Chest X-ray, PA view. Patient: 61 years old, sex F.
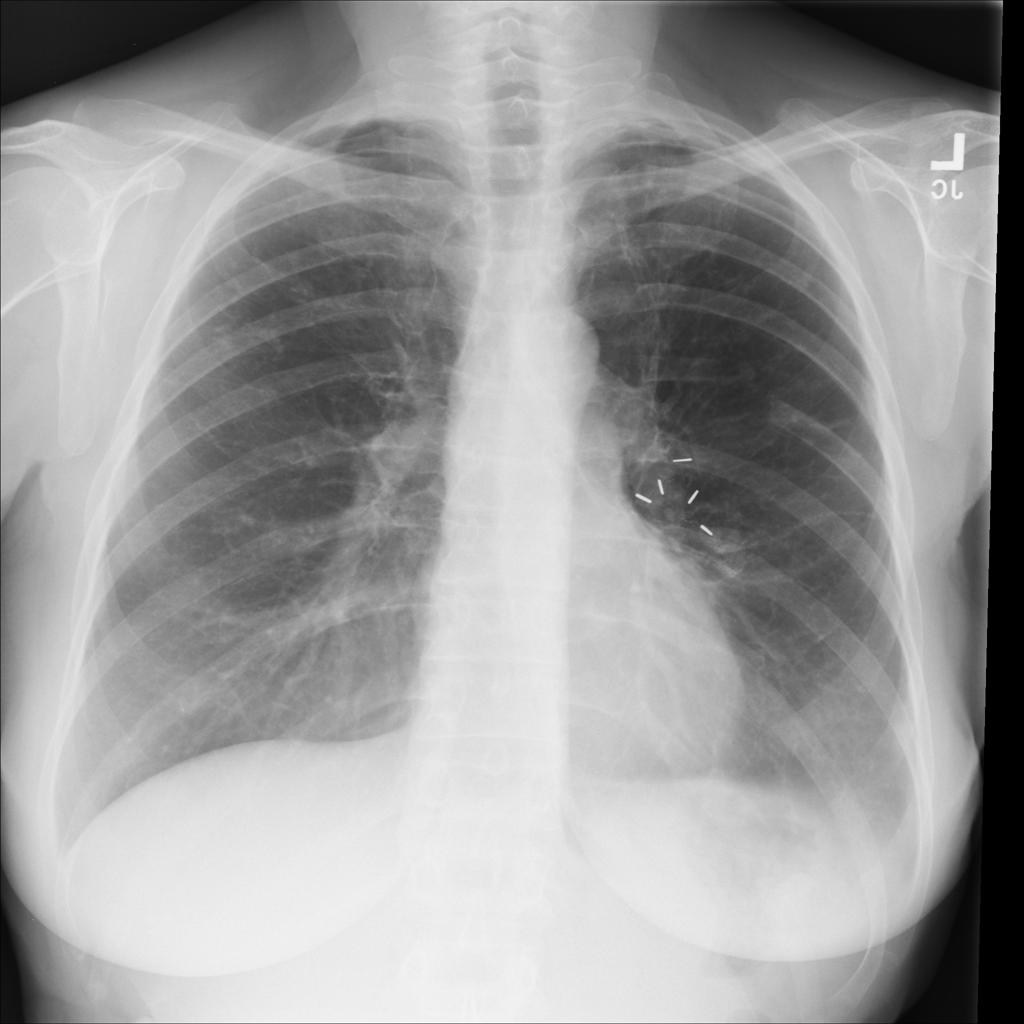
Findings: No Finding